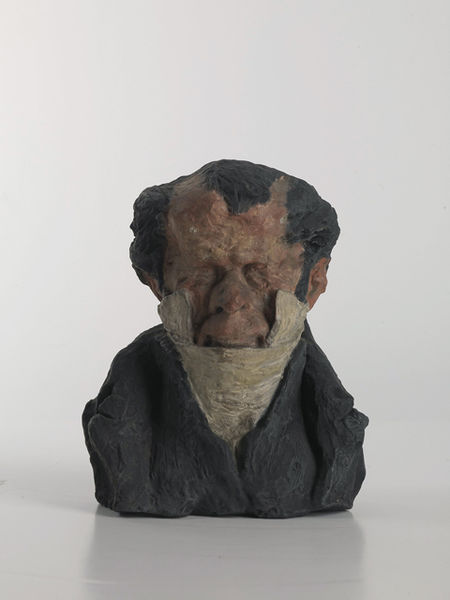
Titel: Jean-Pons-Guillaume Viennet
Künstler: Honoré Daumier
Standort: Karlsruhe
Institution: Staatliche Kunsthalle Karlsruhe
Schlagwörter: blau, dunkel, gestein, haut, kopf, mann, schatten, weiß, grob, braun, frisur, grau, haar, hell, holz, mund, nase, ohr, schwarz, skizze, stirn, rot, tuch, beige, alt, anzug, bart, hemd, jacke, augen, falten, gesicht, kragen, stein, trauer, bildnis, herr, portrait, porträt, auge, figur, haare, mantel, person, brustbild, kinn, lippen, ohren, schulter, traurig, keramik, skulptur, ton, farbig, modell, düster, lehm, farbe, klein, karikatur, krawatte, büste, grimmig, halstuch, bildhauerei, plastik, weste, geschlossen, bemalt, foto, fotografie, blind, weinen, vatermörder, verkniffen, karrikatur, stehkragen, geheimratsecken, halbglatze, geschlossene augen, daumier, leid, teufel, halsbinde, wei?, gips, männerkopf, weißer kragen, objekt, fassung, farbigkeit, unglücklich, fratze, shirt, bildhauer, skultpur, emotion, lid, schwarzes gewand, steinern, jurist, geheimratsecke, honore, gequält, stumm, nae, modello, honoré daumier, portraitbüste, klobig, knollennase, porträtbüste, zu, advocat, 190, gheimratsecken, visagegrimasse, krsgen, schlafend, büstekragen